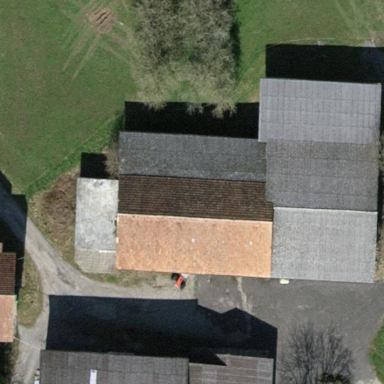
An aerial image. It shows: Farmyard area.